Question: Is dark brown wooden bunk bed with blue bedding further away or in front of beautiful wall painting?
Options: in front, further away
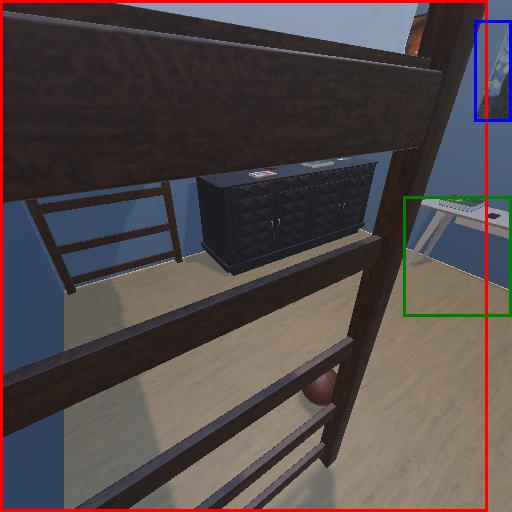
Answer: in front